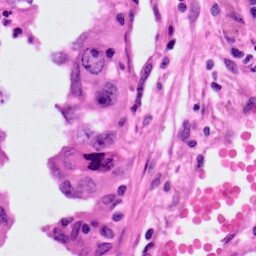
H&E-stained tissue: Lung